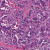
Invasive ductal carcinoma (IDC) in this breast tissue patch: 0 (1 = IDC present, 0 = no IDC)